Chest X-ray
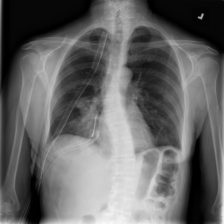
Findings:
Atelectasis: positive
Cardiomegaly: negative
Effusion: negative
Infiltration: negative
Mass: negative
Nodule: negative
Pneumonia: negative
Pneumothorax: negative
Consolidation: positive
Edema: negative
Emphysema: negative
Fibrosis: negative
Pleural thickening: negative
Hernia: negative